Question: Im using D3 , NVD3 charts and I want to hide , or even better , i would like to be able to move options for line chart to the left on small examples like this

can I maybe change font size here or anything else I mentioned above ?
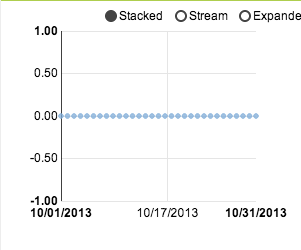
Answer: There's no option for this in NVD3, but you can modify the chart manually like this to achieve what you want:
'''
d3.select(".nv-legend > g").attr("transform", "translate(0,0)");
'''